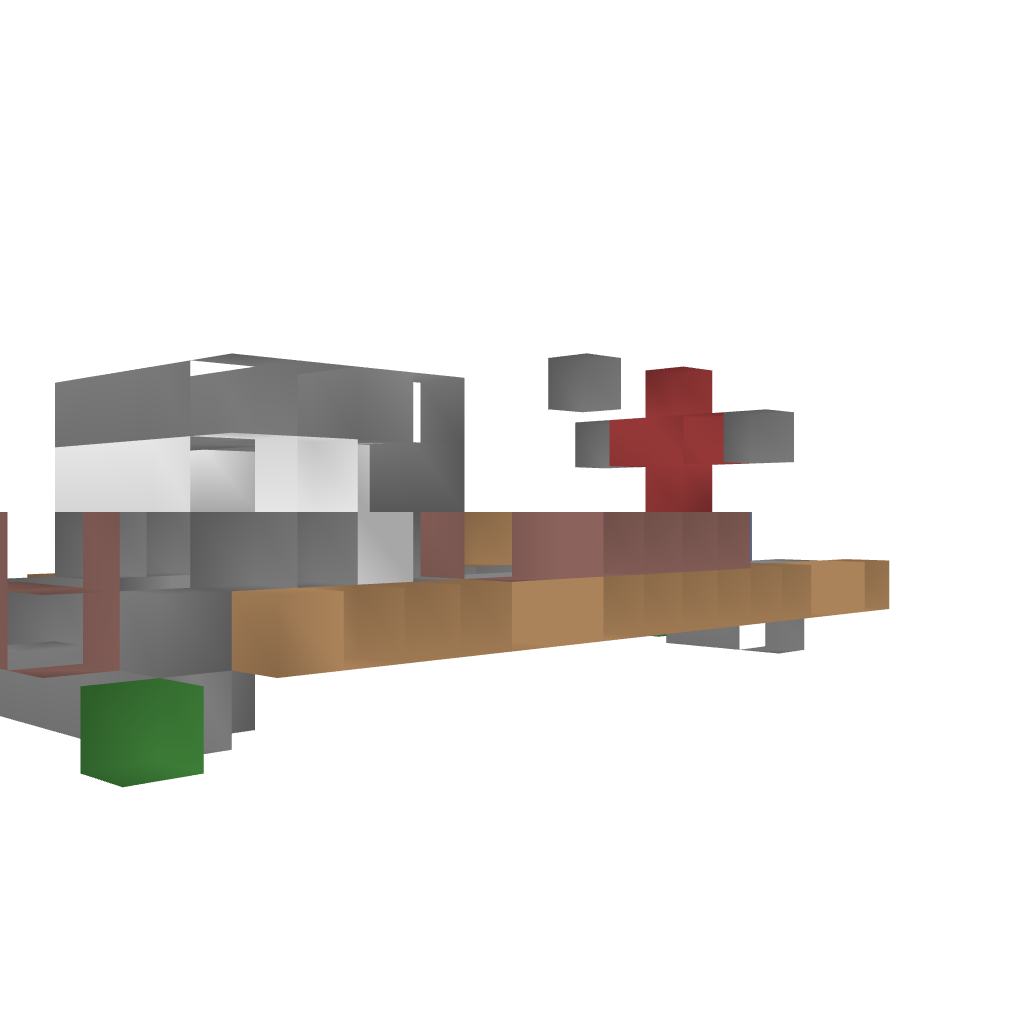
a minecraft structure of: Fk. Pz. Pfeil bad low quality